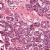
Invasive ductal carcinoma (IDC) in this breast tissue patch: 0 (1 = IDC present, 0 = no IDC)